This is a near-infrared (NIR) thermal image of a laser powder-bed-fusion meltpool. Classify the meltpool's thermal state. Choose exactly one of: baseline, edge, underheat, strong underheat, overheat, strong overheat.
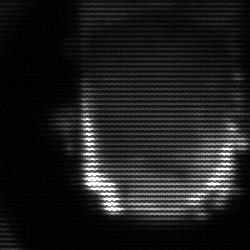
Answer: baseline